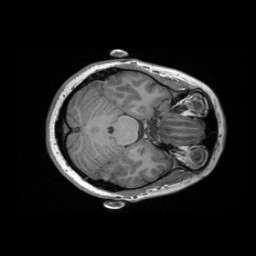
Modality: T1w
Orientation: axial
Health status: healthy
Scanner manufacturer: siemens
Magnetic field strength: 3 T
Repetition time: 2.3 s
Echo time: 0.00285 s